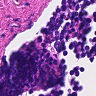
Metastatic tissue present: no